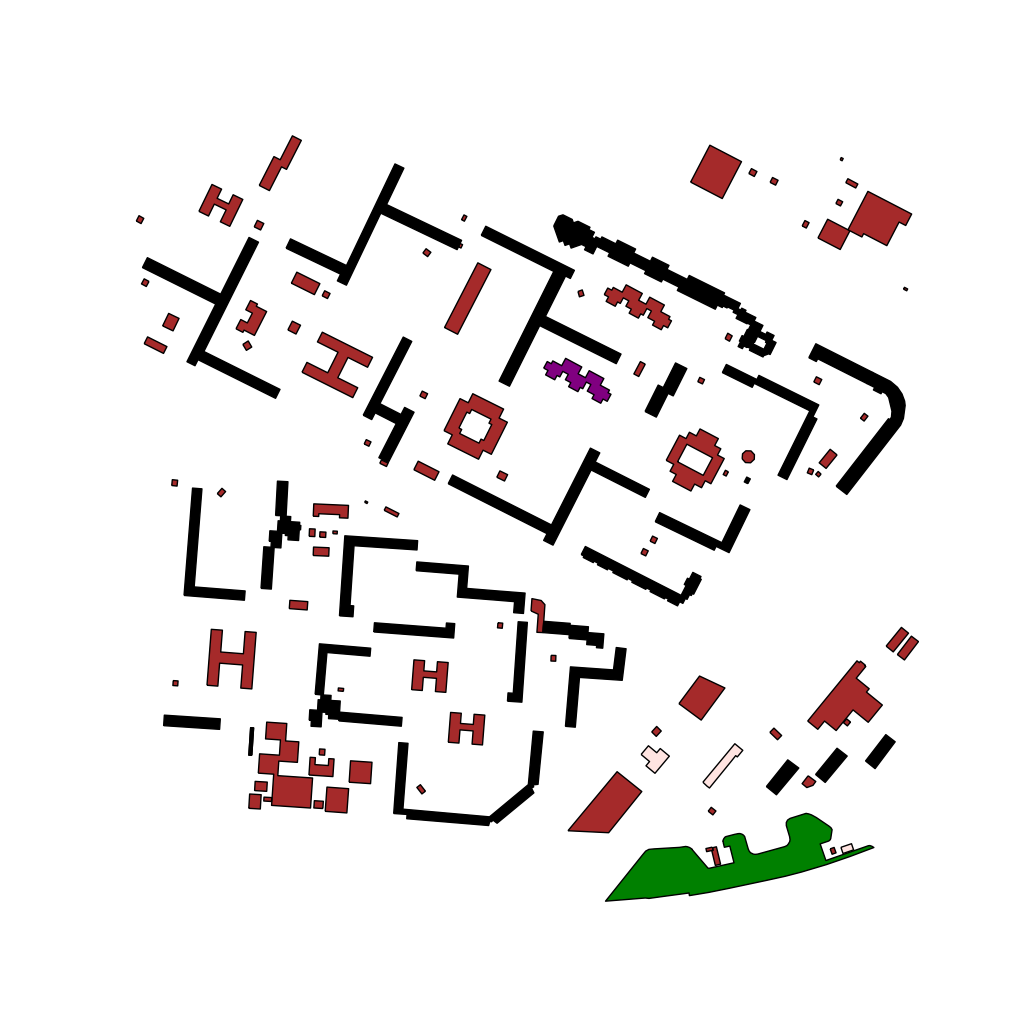
Tags: overhead vector_map, business, recreation, residential, special, modern, soviet, high_rise, individual_rise, low_rise, density_3, Building, Facility, Gas, Kinder, Park, 1.0 km²